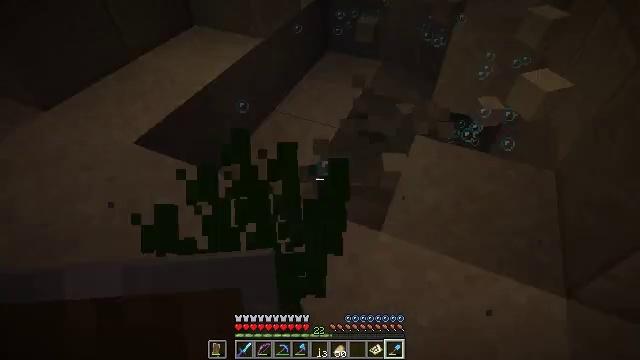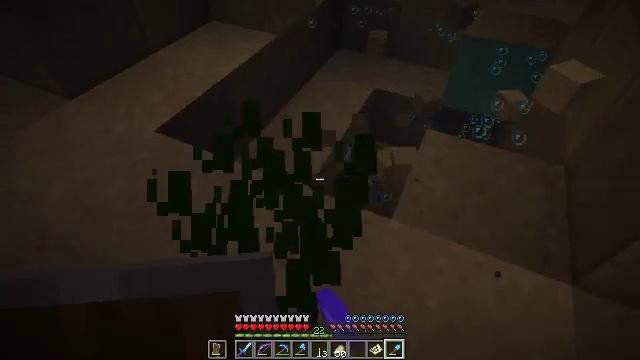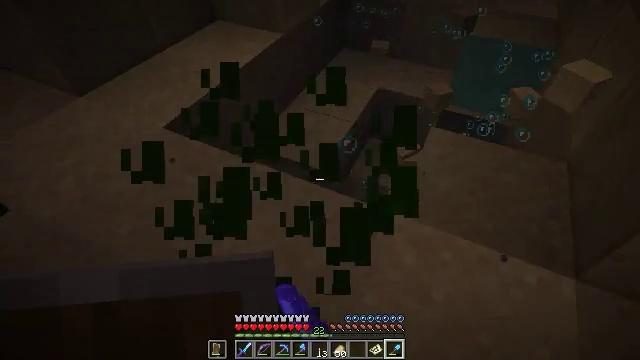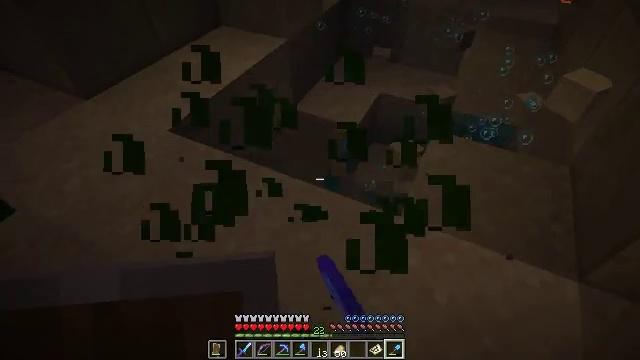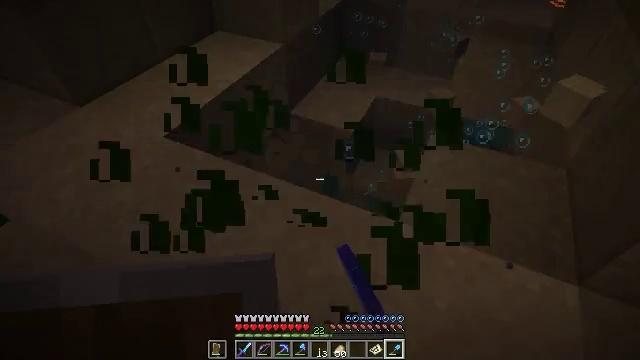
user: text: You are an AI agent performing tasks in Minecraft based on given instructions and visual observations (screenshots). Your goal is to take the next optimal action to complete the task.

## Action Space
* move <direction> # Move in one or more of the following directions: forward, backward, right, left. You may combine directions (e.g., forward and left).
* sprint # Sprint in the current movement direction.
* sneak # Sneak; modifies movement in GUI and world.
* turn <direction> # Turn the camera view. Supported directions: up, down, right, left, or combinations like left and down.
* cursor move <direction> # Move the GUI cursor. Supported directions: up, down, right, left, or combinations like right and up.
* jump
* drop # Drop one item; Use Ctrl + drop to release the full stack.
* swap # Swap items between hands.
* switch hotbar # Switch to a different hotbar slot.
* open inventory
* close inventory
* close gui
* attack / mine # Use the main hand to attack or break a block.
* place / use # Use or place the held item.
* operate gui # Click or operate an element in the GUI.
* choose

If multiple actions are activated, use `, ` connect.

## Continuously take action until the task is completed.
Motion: motion action
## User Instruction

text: Mine seagrass underwater.
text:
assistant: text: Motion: turn left, attack / mine
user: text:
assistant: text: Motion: attack / mine
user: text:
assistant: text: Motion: attack / mine
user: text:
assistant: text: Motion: move forward, attack / mine
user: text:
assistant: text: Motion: attack / mine